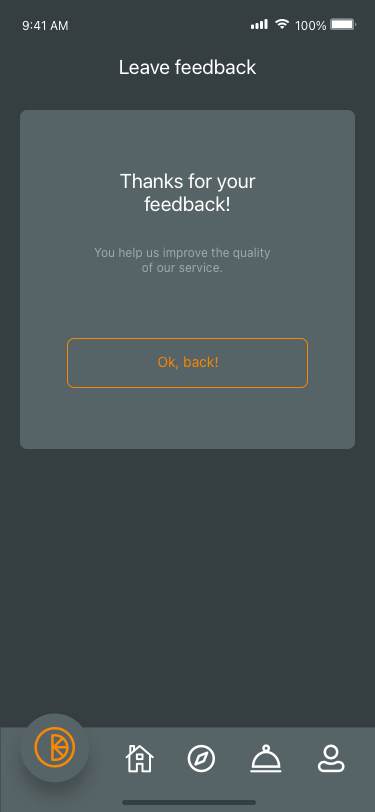
Text in this UI design:
100%
9:41 AM
Leave feedback
Thanks for your
feedback!
You help us improve the quality
of our service.
Ok, back!